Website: apple
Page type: cart
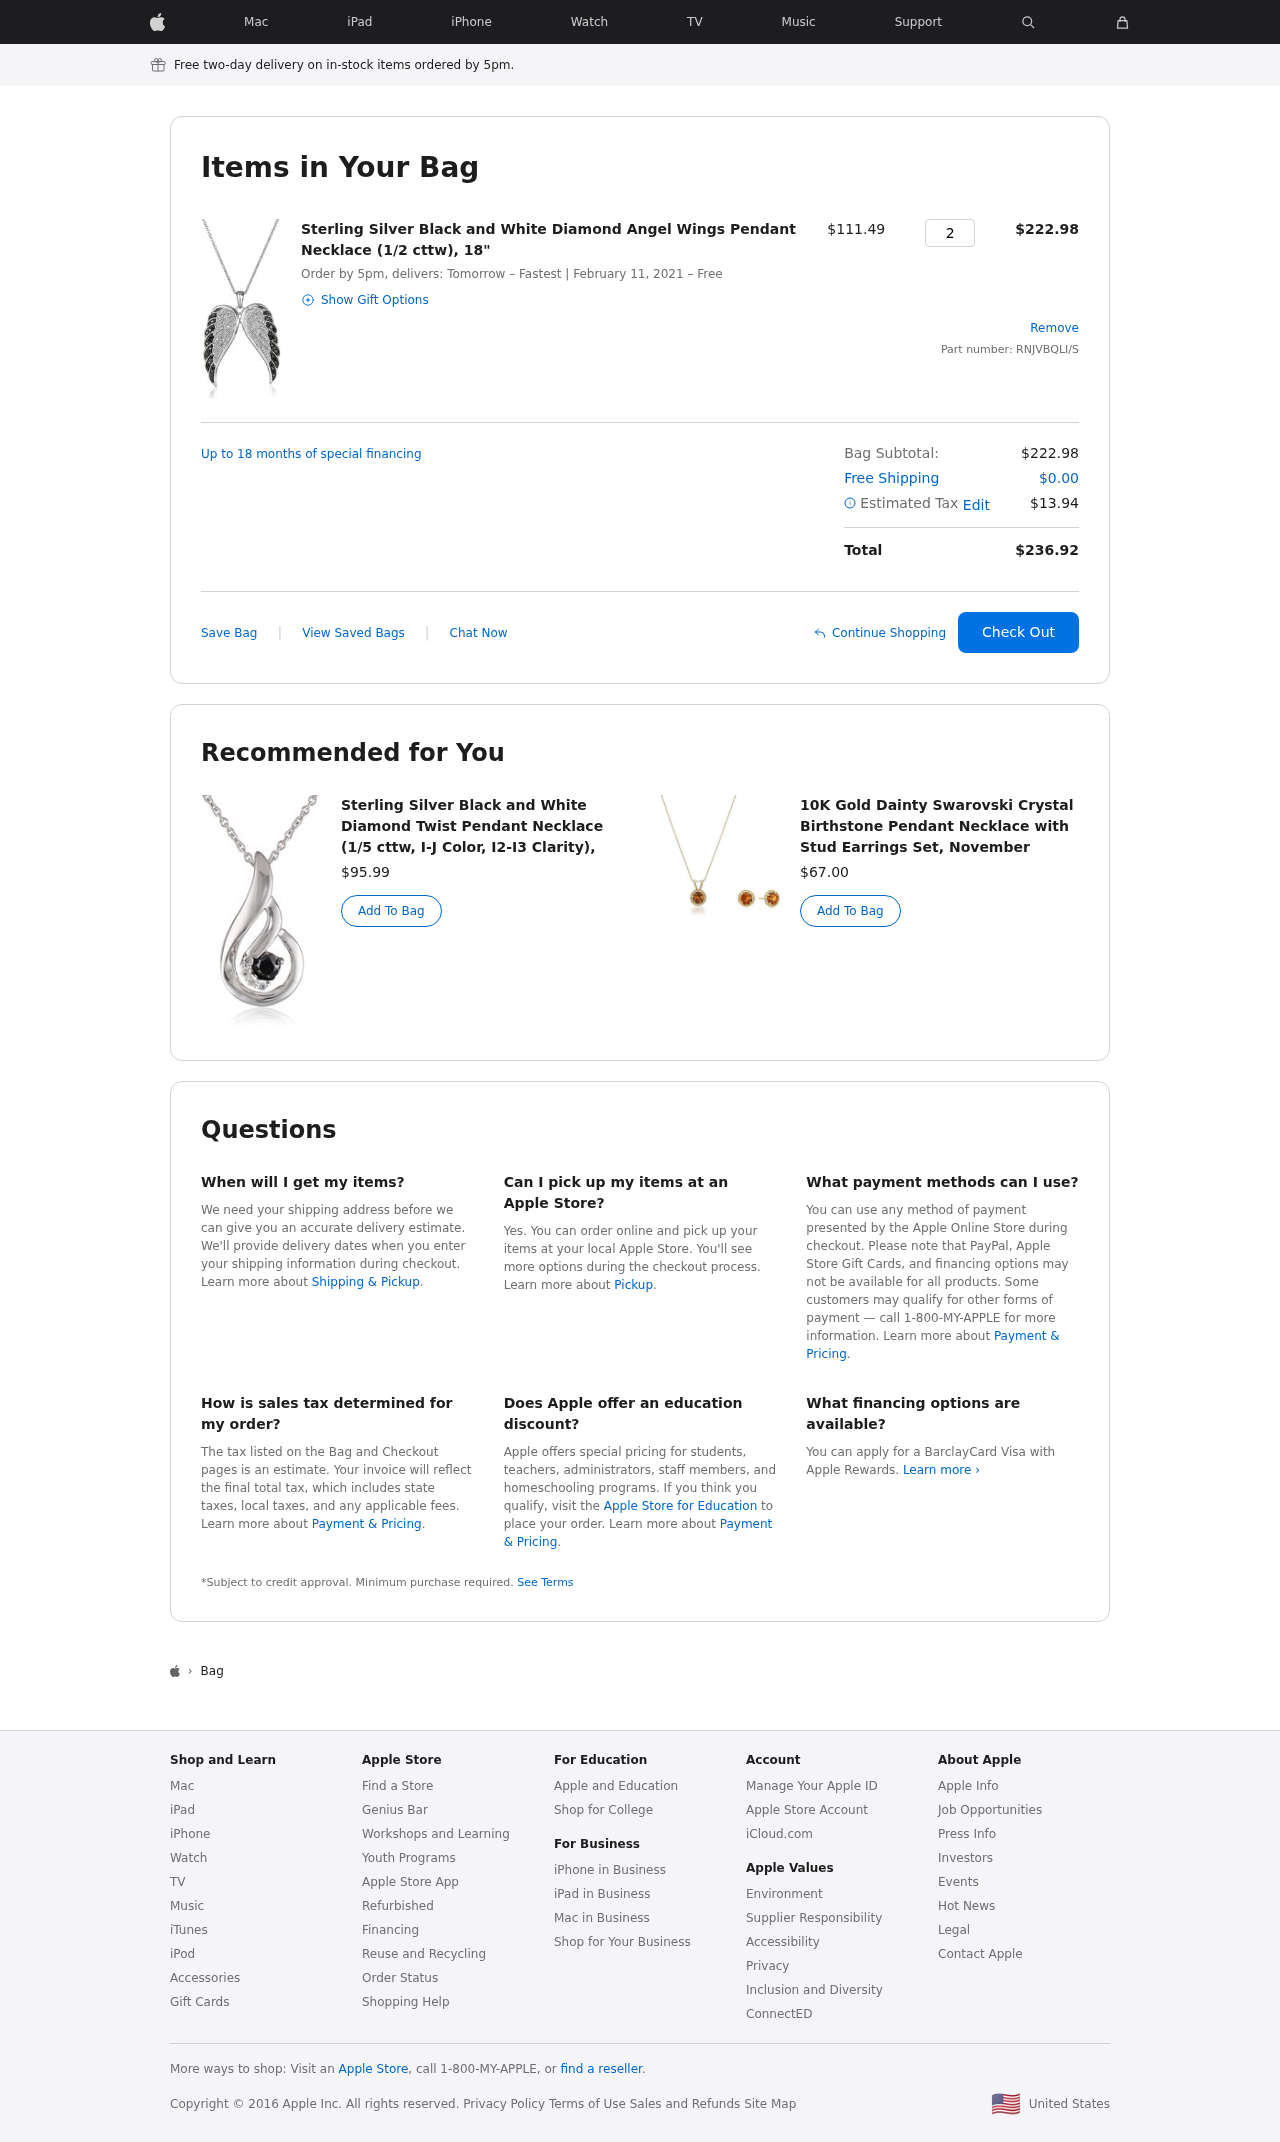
Product elements: key: PRODUCT1_NAME
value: Sterling Silver Black and White Diamond Angel Wings Pendant Necklace (1/2 cttw), 18"
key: PRODUCT1_PRICE
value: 111.49
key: PRODUCT1_QUANTITY
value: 2
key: PRODUCT2_NAME
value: Sterling Silver Black and White Diamond Twist Pendant Necklace (1/5 cttw, I-J Color, I2-I3 Clarity),
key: PRODUCT2_PRICE
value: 95.99
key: PRODUCT3_NAME
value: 10K Gold Dainty Swarovski Crystal Birthstone Pendant Necklace with Stud Earrings Set, November
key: PRODUCT3_PRICE
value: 67
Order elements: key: ORDER_DELIVERY_DATE
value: February 11, 2021
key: ORDER_SUBTOTAL
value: $222.98
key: ORDER_ID
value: RNJVBQLI/S
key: ORDER_SHIPPING_COST
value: $0.00
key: ORDER_TAX
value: $13.94
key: ORDER_TOTAL
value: $236.92